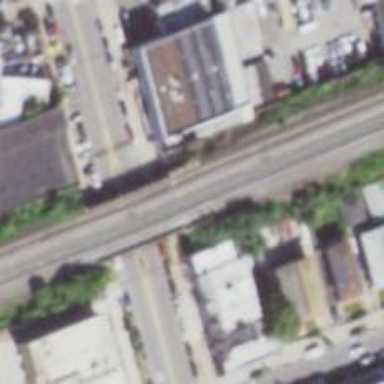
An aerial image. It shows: Bridge with electrified railway tracks.